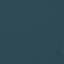
Land use / land cover: SeaLake